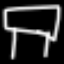
Label: chair